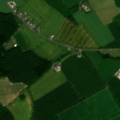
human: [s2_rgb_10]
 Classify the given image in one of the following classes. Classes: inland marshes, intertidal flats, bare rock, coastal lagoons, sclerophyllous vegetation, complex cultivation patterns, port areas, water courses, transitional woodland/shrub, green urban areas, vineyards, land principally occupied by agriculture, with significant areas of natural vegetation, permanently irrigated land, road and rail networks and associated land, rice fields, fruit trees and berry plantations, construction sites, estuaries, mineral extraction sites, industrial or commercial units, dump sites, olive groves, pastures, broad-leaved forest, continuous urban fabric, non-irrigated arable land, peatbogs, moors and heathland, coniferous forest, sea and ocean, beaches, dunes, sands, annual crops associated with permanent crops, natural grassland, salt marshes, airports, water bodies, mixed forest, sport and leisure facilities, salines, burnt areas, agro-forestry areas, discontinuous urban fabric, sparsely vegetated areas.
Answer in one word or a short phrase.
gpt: non-irrigated arable land, mixed forest